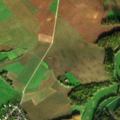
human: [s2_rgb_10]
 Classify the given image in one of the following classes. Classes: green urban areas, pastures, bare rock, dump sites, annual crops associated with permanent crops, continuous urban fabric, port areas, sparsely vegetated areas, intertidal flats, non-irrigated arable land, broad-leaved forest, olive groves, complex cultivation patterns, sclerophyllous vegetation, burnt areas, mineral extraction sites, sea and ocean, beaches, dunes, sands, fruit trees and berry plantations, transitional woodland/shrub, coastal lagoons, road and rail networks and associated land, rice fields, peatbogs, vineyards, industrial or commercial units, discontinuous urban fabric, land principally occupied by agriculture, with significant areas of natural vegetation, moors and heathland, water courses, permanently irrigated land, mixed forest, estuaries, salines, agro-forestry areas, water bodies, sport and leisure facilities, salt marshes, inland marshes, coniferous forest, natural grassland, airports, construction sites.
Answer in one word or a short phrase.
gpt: discontinuous urban fabric, non-irrigated arable land, pastures, land principally occupied by agriculture, with significant areas of natural vegetation, broad-leaved forest, mixed forest